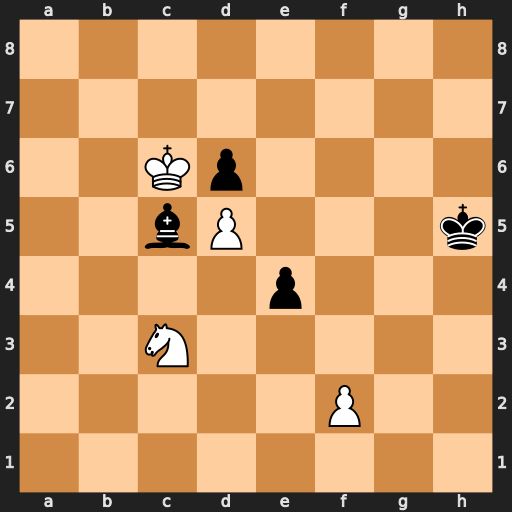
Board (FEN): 8/8/2Kp4/2bP3k/4p3/2N5/5P2/8
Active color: w
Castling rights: -
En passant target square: -
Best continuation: Nxe4 Bd4 f3